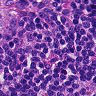
Metastatic tissue present: no